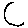
Label: moon